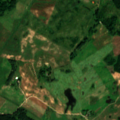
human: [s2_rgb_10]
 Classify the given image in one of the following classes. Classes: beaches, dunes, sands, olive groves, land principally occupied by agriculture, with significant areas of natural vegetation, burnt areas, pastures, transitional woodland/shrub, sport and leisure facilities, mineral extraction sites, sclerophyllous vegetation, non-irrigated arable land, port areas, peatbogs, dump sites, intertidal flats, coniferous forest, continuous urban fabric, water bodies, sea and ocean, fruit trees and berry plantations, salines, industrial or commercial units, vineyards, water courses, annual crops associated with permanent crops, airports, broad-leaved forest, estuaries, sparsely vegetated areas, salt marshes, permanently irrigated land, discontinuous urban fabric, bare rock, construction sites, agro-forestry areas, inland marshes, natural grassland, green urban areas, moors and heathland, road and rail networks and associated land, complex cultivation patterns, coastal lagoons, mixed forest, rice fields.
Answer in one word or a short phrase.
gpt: non-irrigated arable land, pastures, broad-leaved forest, mixed forest, transitional woodland/shrub